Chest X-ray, PA view. Patient: 36 years old, sex F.
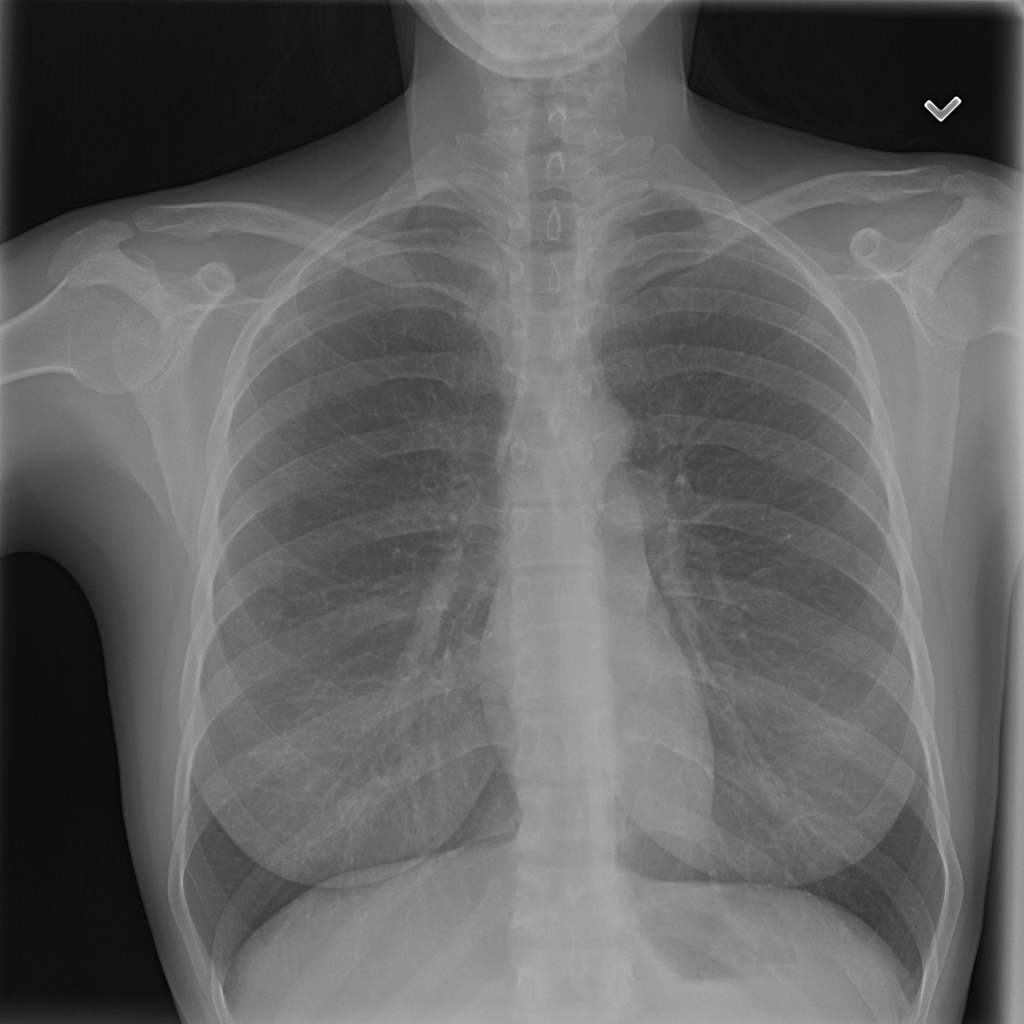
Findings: No Finding